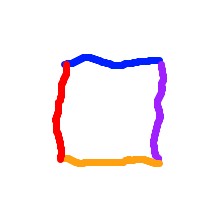
Shape: square